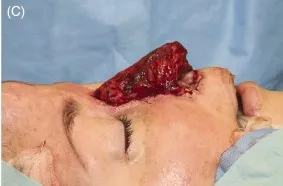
Intraoperative pictures from the 2nd stage. Patient with the "Neo-nose" before.
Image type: medical_photograph (other_medical_photograph)